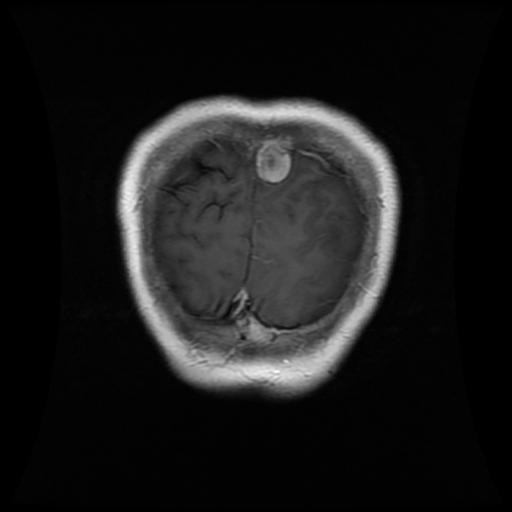
Label: glioma